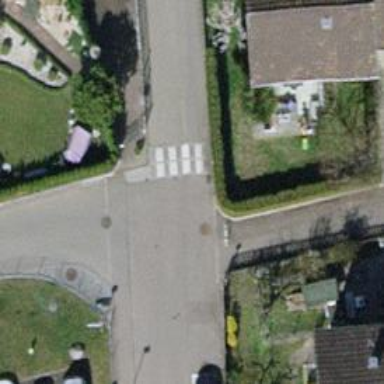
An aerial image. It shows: Cycle barrier.